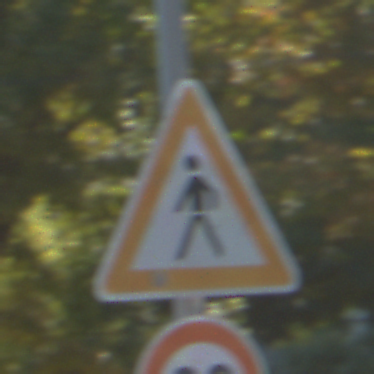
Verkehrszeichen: FussgaengerRechts
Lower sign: Geschwindigkeit20
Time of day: Midday
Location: Outdoor (Urban)
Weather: Clear
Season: NotSpecified
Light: Natural